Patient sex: M
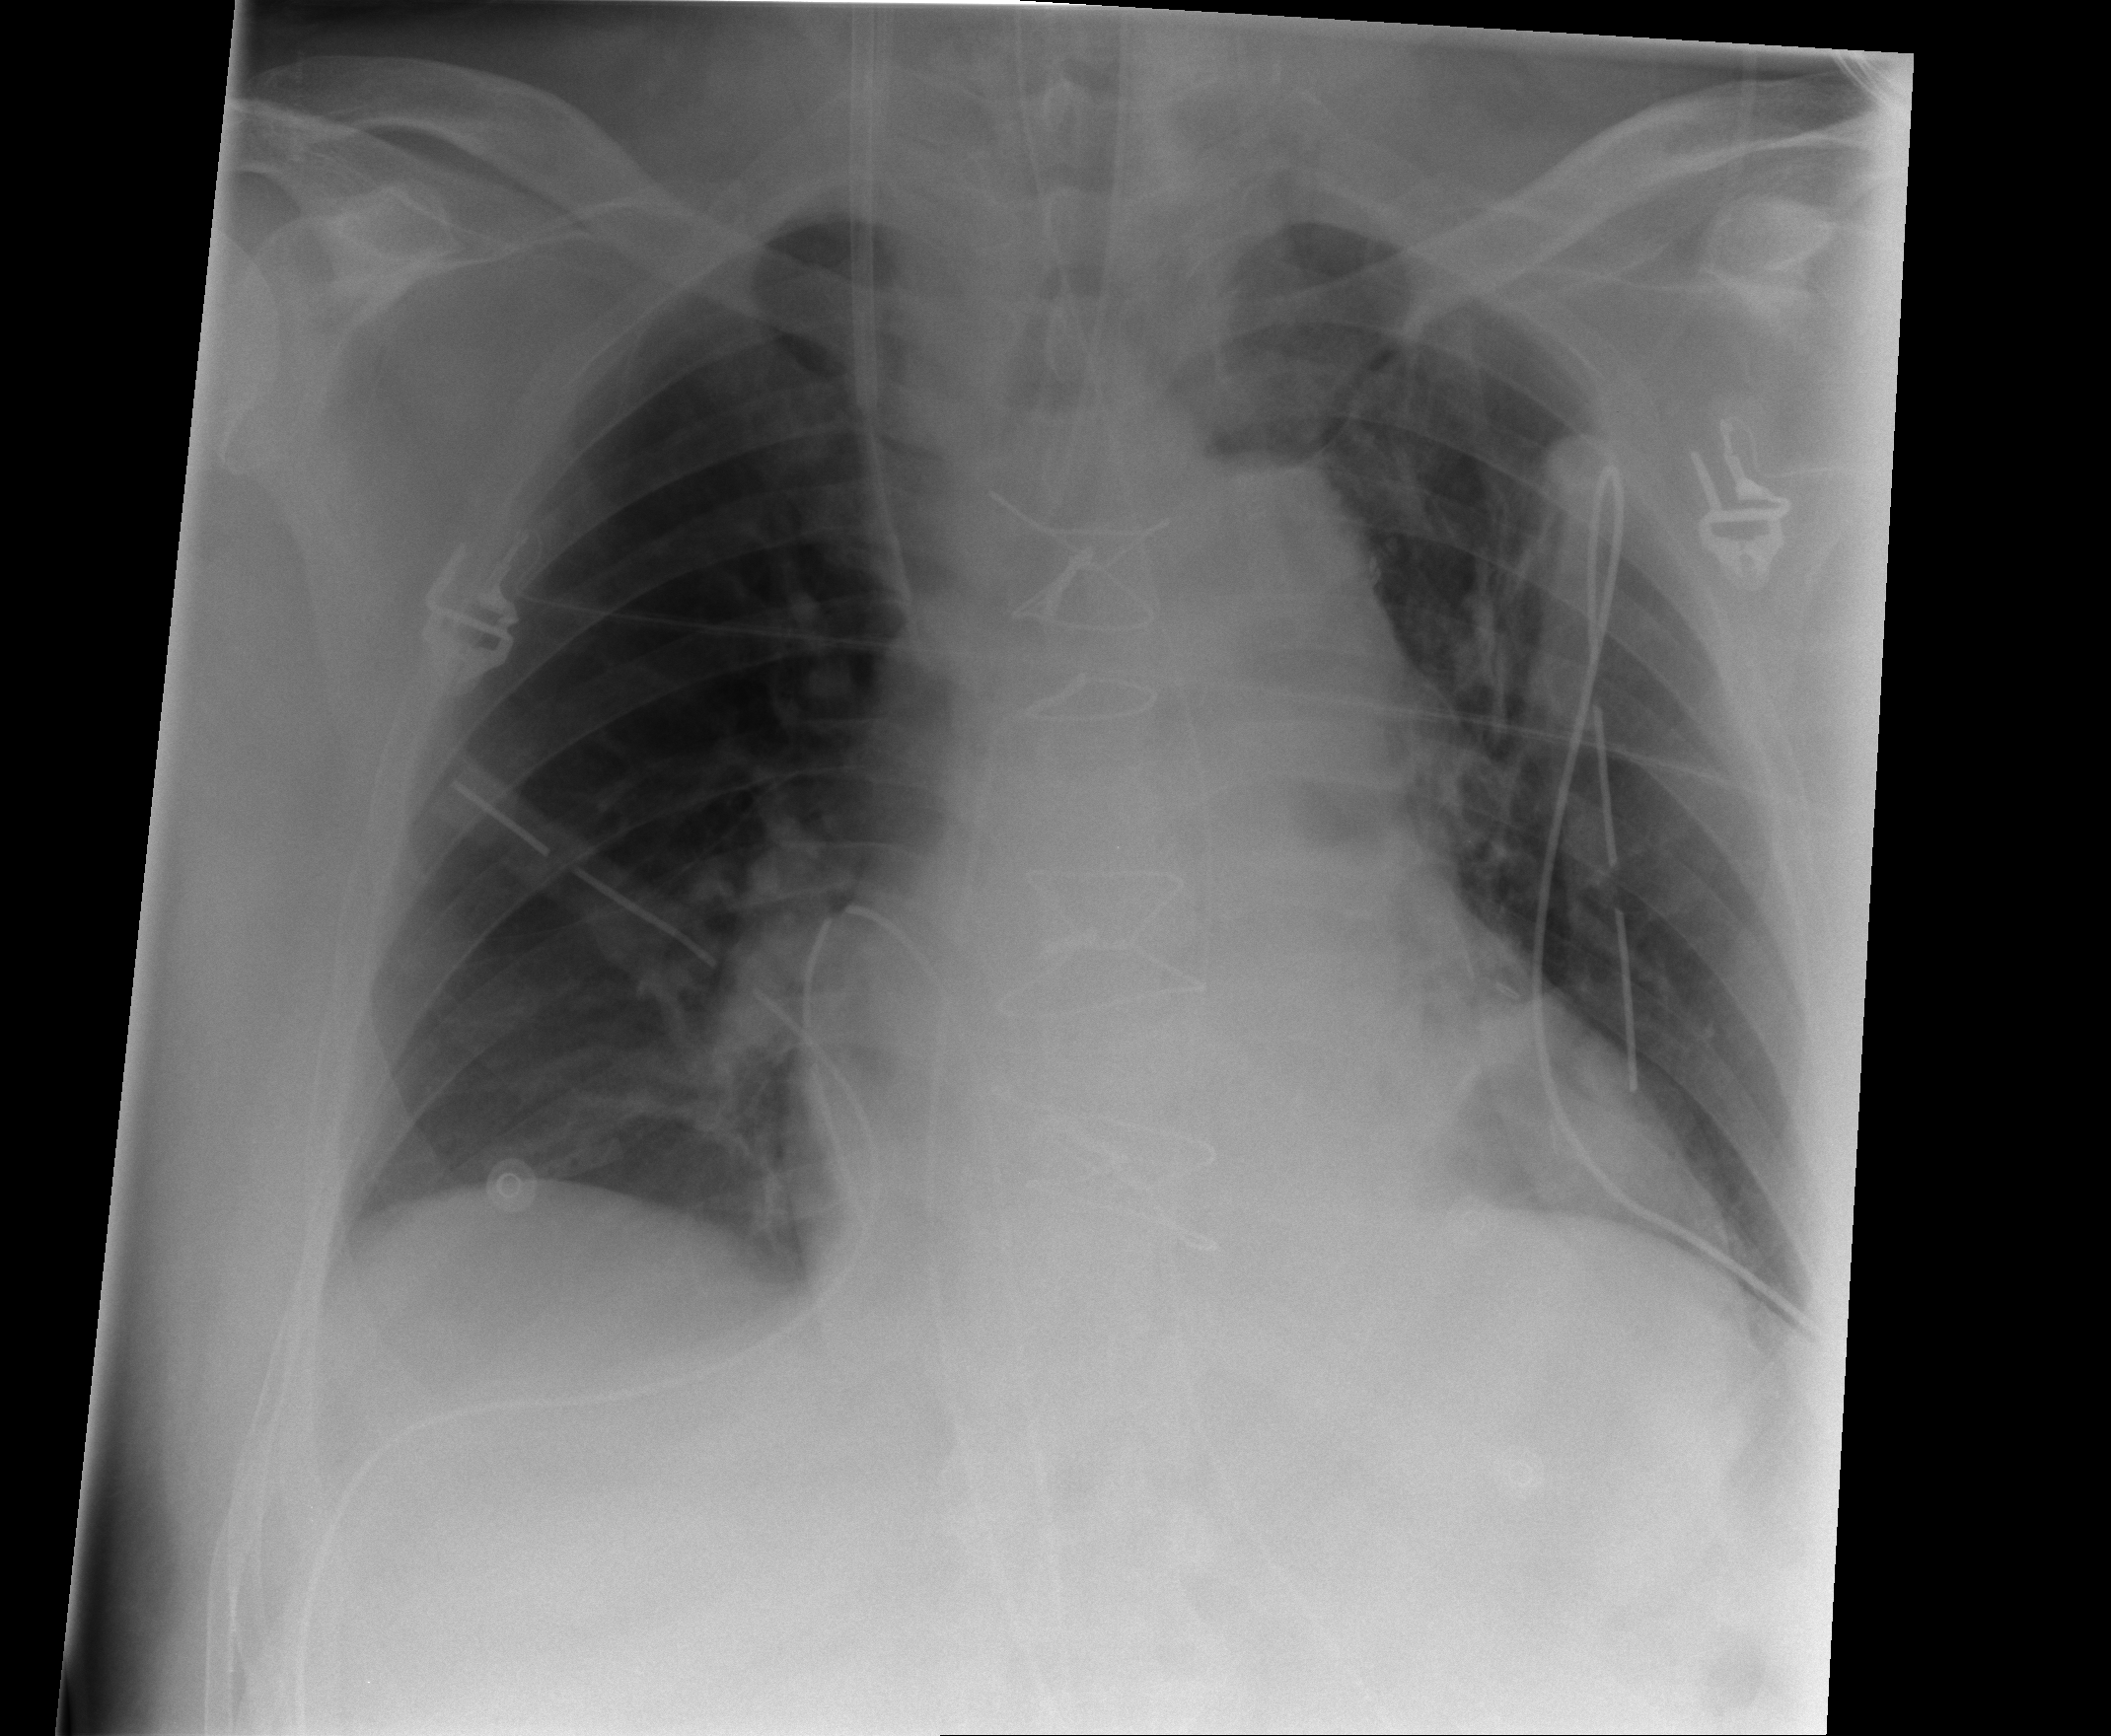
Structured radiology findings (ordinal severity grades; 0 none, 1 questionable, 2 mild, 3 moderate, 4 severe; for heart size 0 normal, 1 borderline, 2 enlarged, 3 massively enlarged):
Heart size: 2
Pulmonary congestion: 2
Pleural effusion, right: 0
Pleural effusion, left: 0
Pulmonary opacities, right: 0
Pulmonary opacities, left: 0
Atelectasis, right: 1
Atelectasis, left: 2